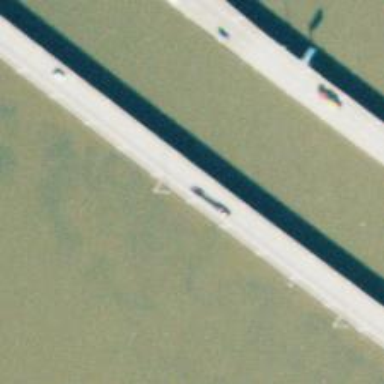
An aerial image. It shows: Bridge over motorway.